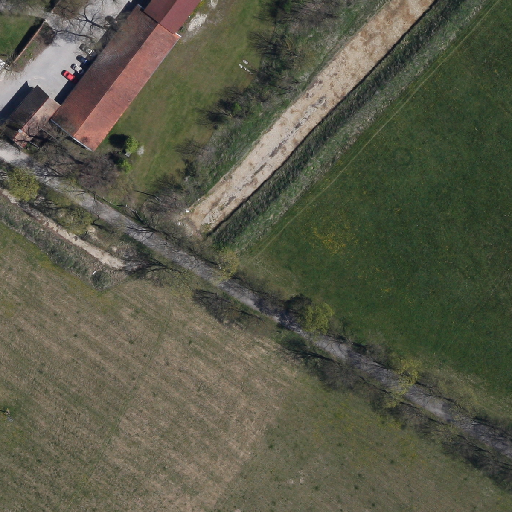
Referring expression: vehicle